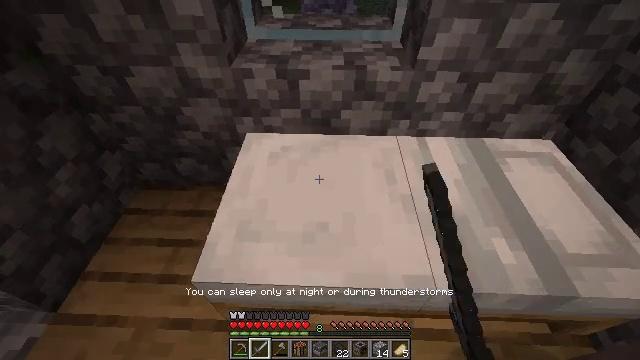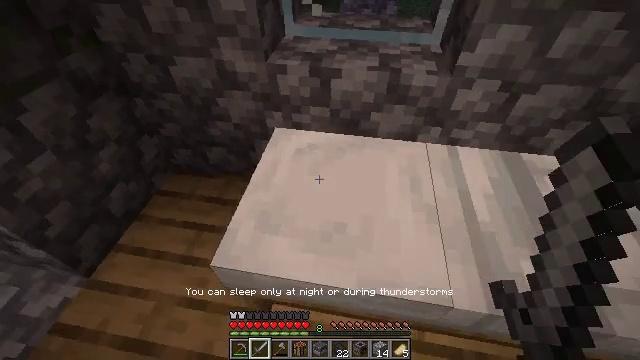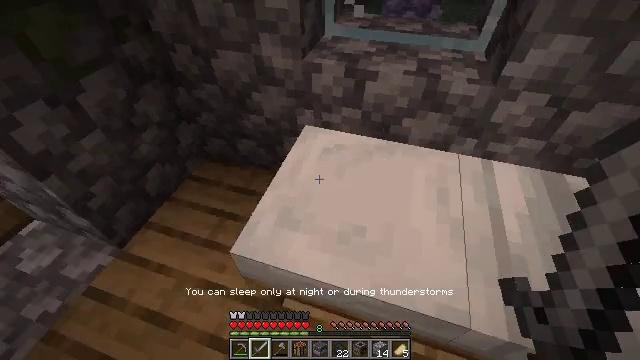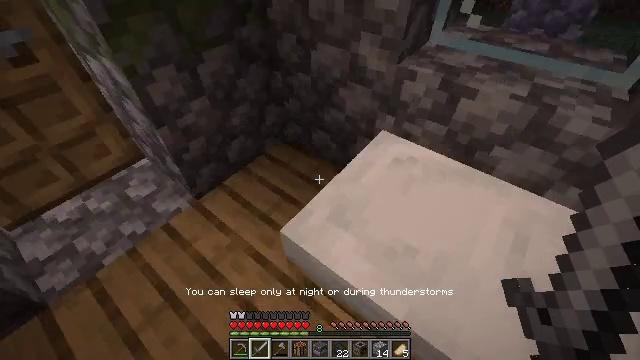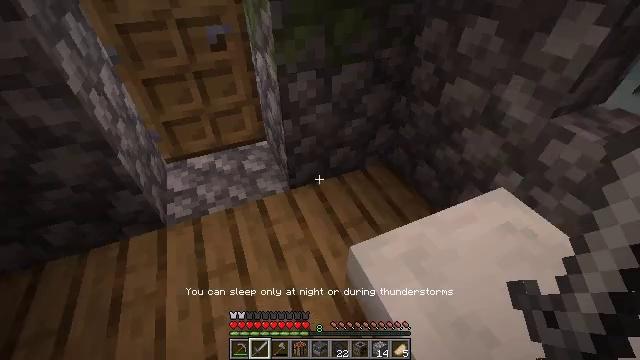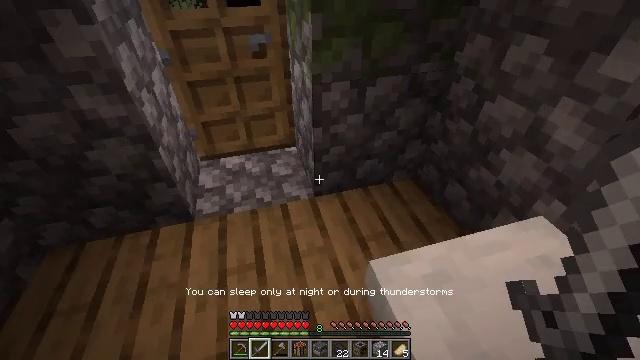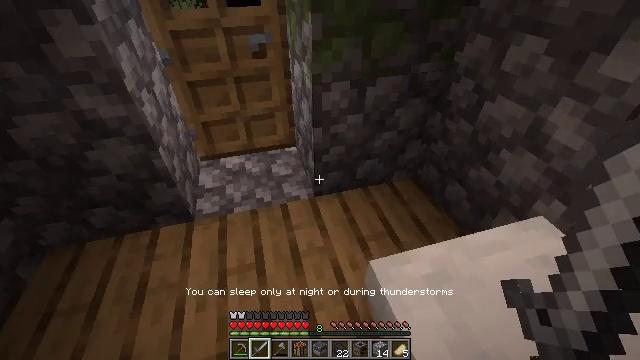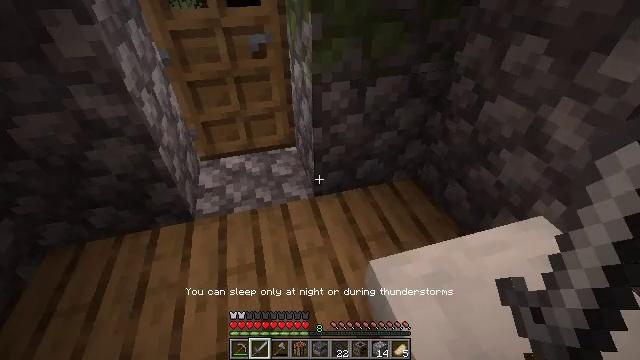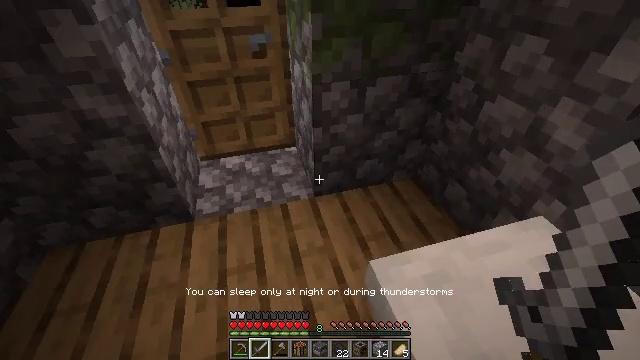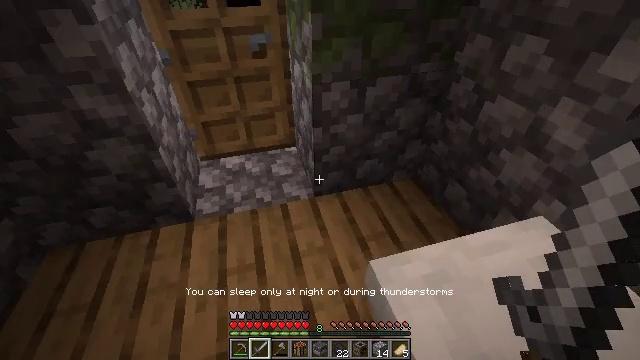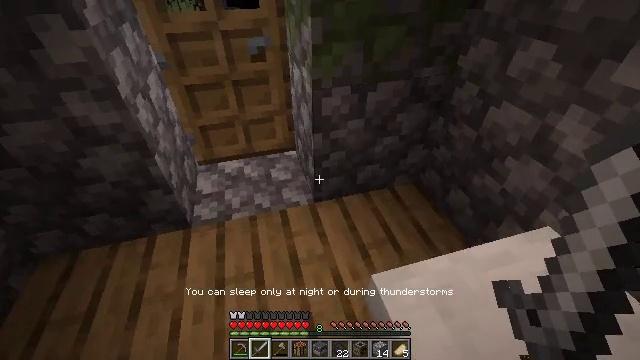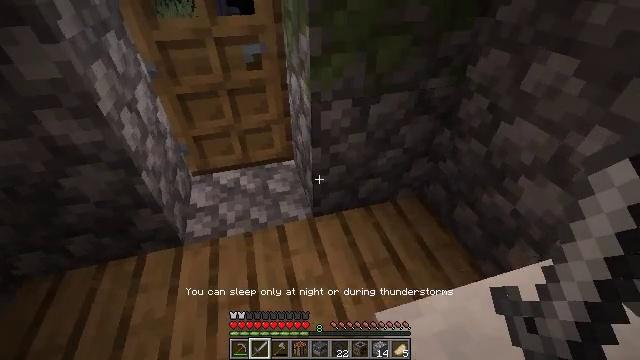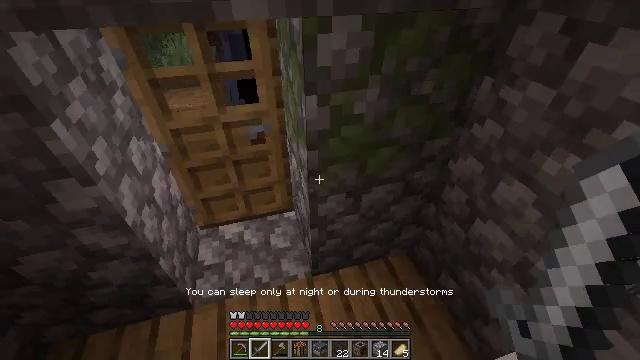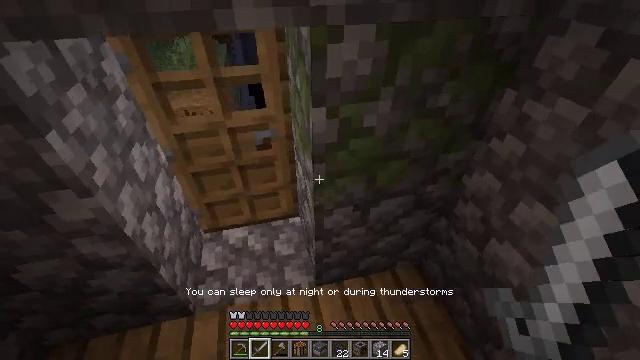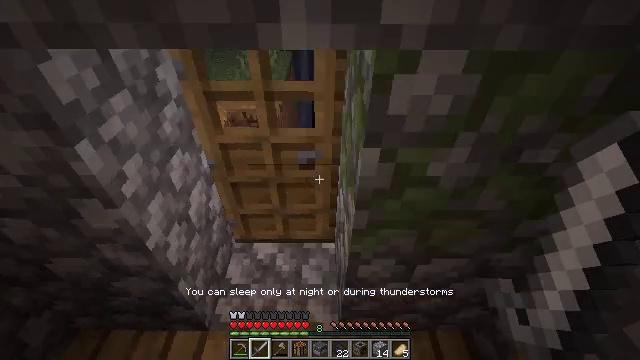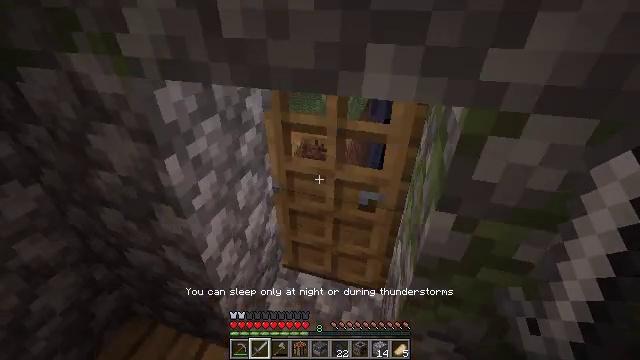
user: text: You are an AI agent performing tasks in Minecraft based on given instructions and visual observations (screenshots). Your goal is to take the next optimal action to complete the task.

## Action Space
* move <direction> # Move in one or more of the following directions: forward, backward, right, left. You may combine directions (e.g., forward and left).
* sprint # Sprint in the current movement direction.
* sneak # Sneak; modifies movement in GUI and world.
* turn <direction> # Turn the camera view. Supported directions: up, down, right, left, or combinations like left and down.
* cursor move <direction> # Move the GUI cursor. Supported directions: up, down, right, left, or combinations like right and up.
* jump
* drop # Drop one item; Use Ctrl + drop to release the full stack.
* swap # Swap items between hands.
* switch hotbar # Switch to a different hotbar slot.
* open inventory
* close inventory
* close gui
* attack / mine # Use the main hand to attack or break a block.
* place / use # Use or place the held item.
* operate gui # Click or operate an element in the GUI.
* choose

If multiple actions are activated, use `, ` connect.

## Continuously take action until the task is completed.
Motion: motion action
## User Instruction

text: Dig up the grass block for dirt.
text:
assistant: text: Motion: turn left
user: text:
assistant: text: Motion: turn left
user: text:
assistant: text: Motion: turn left
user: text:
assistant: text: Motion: turn left and up
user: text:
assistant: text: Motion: turn left and up
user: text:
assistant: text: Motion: no_op
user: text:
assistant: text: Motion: no_op
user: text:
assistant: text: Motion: no_op
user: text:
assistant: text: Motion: no_op
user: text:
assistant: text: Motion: move forward
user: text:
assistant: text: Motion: move forward
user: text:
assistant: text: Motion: move forward
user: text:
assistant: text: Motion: move forward, turn left
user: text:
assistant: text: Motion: move forward, turn left and up
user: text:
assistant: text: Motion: move forward, turn left and up
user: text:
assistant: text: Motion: move forward, turn left and up
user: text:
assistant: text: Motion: move forward, use / place
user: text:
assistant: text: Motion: use / place
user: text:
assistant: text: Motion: use / place
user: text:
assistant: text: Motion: no_op
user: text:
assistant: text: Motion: no_op
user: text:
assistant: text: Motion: turn right
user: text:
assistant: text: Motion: move forward, turn right
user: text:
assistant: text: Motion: move forward, turn right and down
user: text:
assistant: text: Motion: move forward, turn right and down
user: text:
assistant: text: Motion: move forward
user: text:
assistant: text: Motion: move forward
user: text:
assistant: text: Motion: move forward and move right, turn left and down
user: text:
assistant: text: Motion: move forward and move right, sneak, turn left and down
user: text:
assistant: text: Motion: move forward and move right, sneak, turn left and down